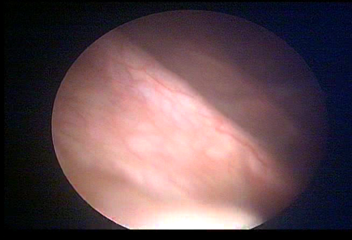
Modality: WLC
Class: Normal mucosa
Bladder cancer association: No